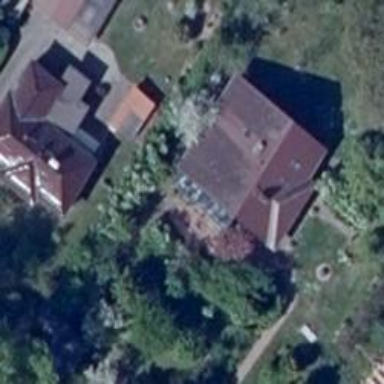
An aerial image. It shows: Detached building.